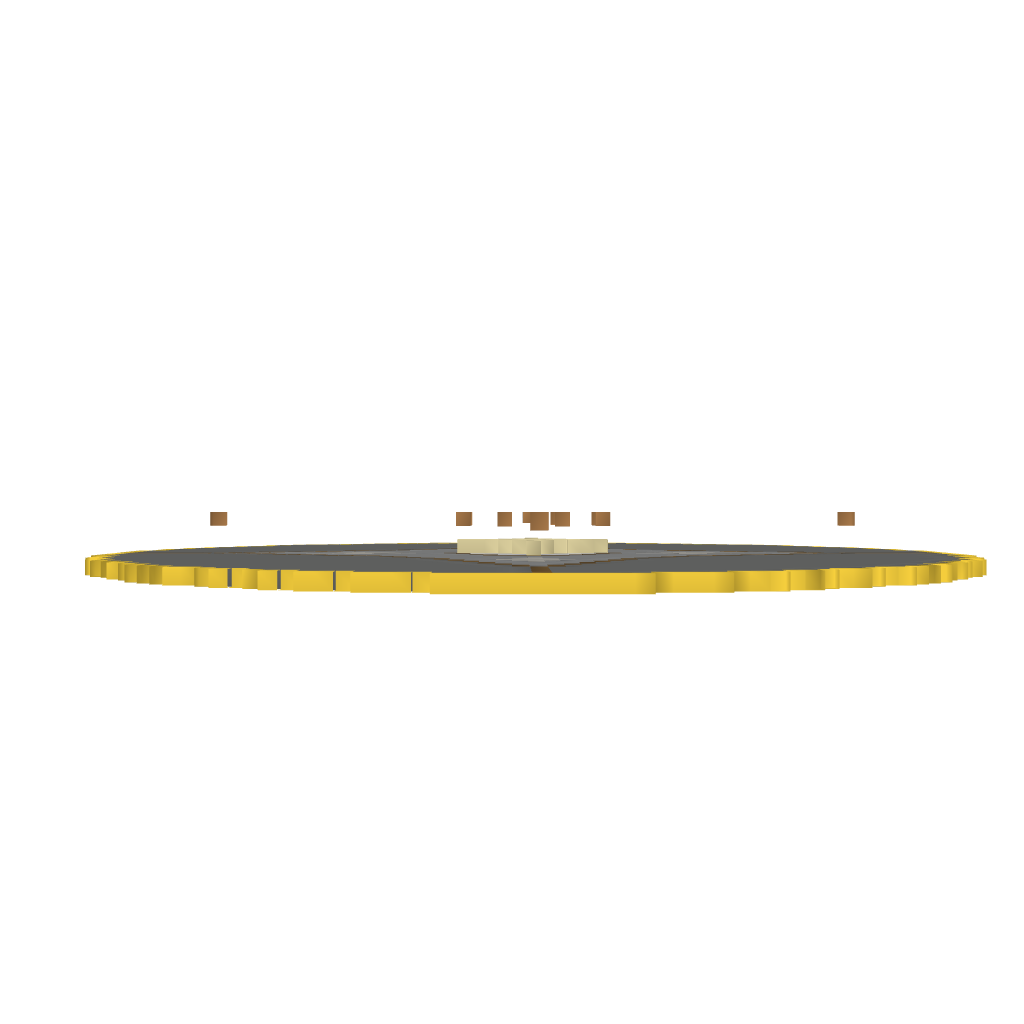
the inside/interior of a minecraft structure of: EasySpawn2